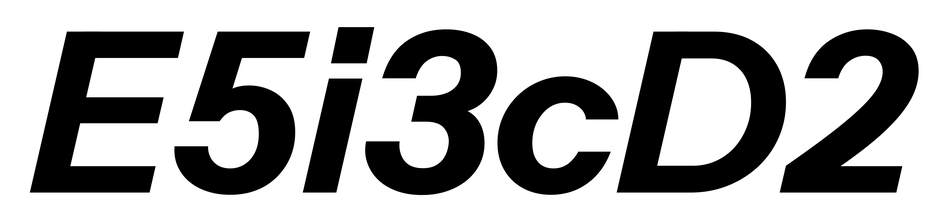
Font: InstrumentSans-Italic_Bold_Italic